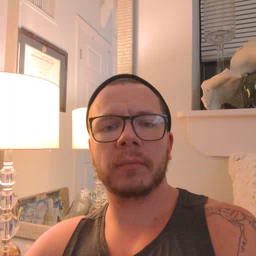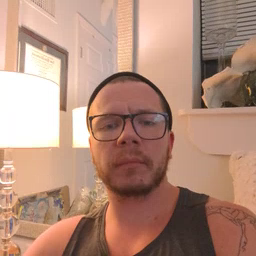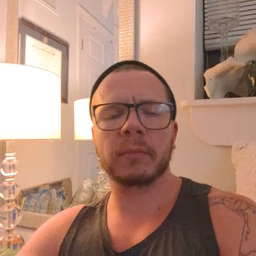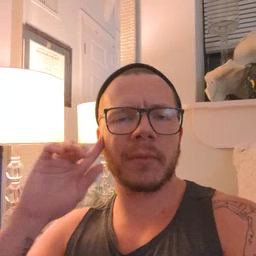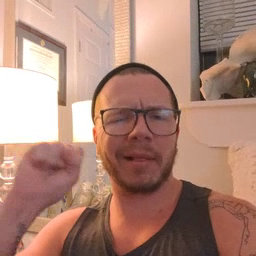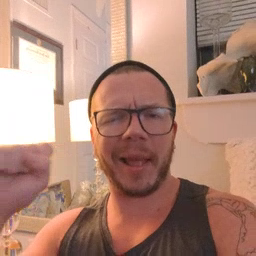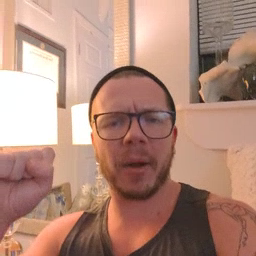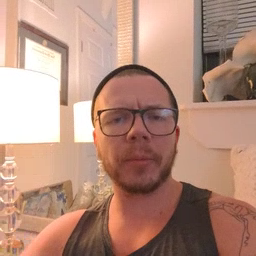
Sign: loud